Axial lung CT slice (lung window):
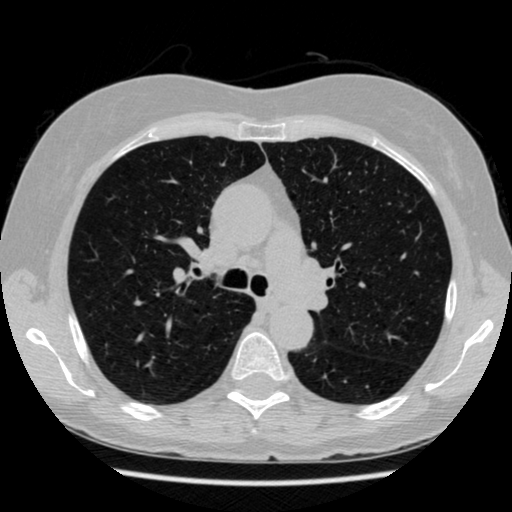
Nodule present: no